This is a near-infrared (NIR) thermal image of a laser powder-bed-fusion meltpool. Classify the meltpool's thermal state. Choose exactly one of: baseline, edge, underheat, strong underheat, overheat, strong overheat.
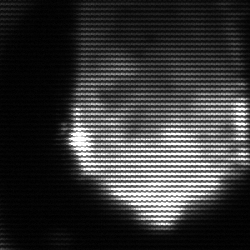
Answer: edge